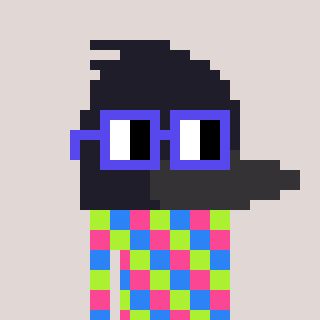
a pixel art character with square blue glasses, a raven-shaped head and a magenta-colored body on a warm background